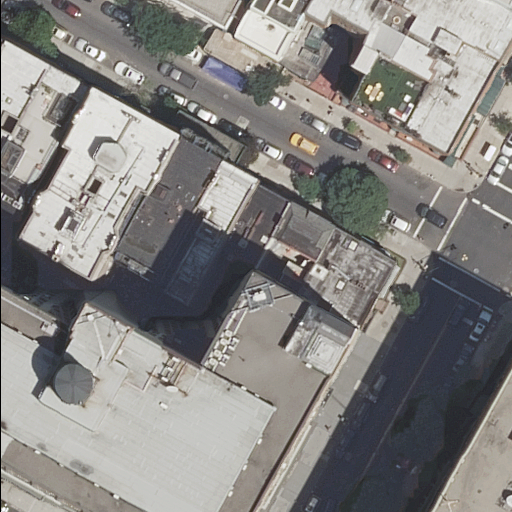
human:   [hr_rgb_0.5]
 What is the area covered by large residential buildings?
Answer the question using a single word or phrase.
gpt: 4015m2

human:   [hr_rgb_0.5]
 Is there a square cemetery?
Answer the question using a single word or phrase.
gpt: no

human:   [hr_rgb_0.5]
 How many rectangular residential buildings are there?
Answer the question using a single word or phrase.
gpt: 11

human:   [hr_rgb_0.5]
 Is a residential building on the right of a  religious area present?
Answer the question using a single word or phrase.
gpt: no

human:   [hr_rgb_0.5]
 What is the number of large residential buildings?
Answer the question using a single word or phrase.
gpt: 3

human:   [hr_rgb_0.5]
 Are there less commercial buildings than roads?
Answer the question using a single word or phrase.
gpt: yes

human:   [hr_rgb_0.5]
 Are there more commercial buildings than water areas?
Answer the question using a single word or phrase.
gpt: no

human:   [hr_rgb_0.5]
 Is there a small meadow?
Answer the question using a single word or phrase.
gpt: no

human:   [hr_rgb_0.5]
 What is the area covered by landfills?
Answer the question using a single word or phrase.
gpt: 0m2

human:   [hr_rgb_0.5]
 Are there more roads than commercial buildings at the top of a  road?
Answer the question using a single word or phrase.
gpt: yes

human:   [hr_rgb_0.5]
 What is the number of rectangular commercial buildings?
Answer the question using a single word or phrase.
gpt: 0

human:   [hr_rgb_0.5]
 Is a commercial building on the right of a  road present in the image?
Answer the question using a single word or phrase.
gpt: no

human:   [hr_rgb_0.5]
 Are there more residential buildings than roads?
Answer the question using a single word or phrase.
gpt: yes

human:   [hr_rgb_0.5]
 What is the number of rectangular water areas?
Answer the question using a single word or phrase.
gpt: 0

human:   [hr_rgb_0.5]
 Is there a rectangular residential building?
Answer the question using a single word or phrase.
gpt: yes

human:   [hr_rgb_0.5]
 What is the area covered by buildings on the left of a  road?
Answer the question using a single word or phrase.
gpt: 4954m2

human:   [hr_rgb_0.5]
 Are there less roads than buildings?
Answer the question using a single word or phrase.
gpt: yes

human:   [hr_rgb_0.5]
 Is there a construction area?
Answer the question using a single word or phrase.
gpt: no

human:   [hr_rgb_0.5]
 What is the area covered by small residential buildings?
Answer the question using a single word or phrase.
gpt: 158m2

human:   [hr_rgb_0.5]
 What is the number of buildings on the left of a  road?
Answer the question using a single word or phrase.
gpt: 13

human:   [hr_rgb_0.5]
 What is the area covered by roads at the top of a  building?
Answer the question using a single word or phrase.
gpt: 0m2

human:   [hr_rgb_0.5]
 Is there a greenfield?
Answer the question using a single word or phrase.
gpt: no

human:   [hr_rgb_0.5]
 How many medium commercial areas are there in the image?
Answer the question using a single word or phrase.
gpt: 0

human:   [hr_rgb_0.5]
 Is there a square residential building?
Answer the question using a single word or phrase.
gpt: no

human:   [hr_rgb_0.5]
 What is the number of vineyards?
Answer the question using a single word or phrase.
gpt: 0

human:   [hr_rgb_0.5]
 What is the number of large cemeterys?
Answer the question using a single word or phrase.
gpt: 0

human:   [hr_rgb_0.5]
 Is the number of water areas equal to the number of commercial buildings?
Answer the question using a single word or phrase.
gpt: yes

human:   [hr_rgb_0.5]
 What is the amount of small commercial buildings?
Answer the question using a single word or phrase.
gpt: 0

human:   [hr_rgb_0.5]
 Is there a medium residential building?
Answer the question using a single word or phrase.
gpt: yes

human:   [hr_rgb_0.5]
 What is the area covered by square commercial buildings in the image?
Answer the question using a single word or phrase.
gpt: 0m2

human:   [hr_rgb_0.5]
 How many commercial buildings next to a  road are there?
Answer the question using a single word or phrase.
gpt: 0

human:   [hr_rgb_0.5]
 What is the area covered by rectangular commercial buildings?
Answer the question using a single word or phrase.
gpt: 0m2

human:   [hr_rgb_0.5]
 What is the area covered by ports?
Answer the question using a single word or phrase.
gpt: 0m2

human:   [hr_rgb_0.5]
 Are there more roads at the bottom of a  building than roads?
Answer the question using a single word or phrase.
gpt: no

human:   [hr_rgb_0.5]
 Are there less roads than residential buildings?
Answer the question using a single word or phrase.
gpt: yes

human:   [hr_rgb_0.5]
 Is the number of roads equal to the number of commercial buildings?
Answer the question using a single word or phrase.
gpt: no